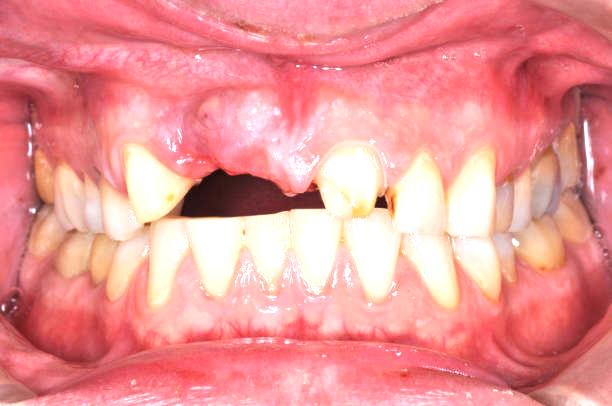
Condition: Gingivitis